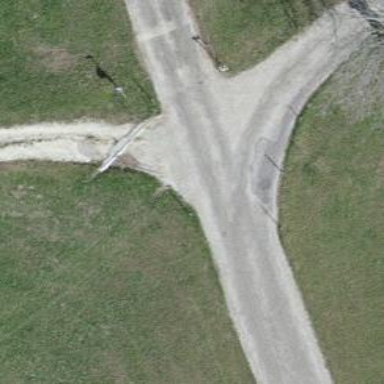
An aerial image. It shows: Unclassified road with paved surface.